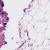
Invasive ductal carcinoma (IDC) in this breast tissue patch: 0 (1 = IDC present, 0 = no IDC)